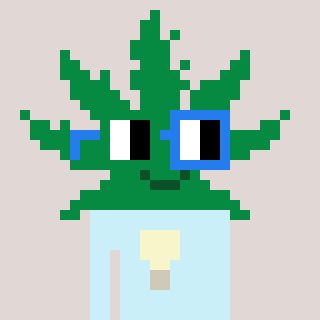
a pixel art character with square green and blue glasses, a weed-shaped head and a cold-colored body on a warm background